Question: I've been working with a fairly simple animation, powered by Adobe Edge Animate, on my site for a while now. I didn't change anything to do with it for the longest time, but something's obviously happened, because now when i run the animation, i get
> Uncaught TypeError: Object [object Object] has no method 'stringify' edge.2.0.0.min.js
from Chromes Console Log. I have no idea what this means, but it has something to do with the json. I'm not sure if my image is being loaded, but there's no reason it shouldn't be, since i never changed the path of it. Can somebody tell me what "'Object [object Object]'" is supposed to refer to?
Thanks!
P.S My animation setup is just the stage, with about 17 copies of an .svg that i use as a sprite sheet, plus some text. Every single object has animations that includes opacity, top, left, and height.
EDIT:
Here's what i get when i do a console.log(JSON);

In case you can't read it:
'''
Native.initialize
$replaceChars: function (a){return JSON.$specialChars[a]||"\u00"+Math.floor(a.charCodeAt()/16).toString(16)+(a.charCodeAt()%16).toString(16);
$specialChars: Object
decode: function (string,secure){if($type(string)!="string"||!string.length){return null;}if(secure&&!(/^[,:{}\[\]0-9.\-+Eaeflnr-u
]*$/).test(string.replace(/\./g,"@").replace(/"[^"\
]*"/g,""))){return null;
encode: function (b){switch($type(b)){case"string":return'"'+b.replace(/[-\"]/g,JSON.$replaceChars)+'"';case"array":return"["+String(b.map(JSON.encode).clean())+"]";
__proto__: Object
'''
Update:
I think i may have figured it out. In the preloader, i'm calling the dependent files with the full path, so i don't think they get called. But when i fix the path, i get that really annoying
'''
Uncaught SyntaxError: Unexpected token <
'''
These files get interpreted as text/html, so now those dependent .js files are full of my html.
(I'm using Sinatra, with a layout file).
Here's Chromes message:
'''
Resource interpreted as Script but transferred with MIME type text/html: "http://127.0.0.1/bird_Animations_edgeActions.js".
'''
This is how the preloader calls those files:
'''
{load:"/bird_Animations_edge.js"},{load:"/bird_Animations_edgeActions.js"}.
'''
Now my question is: How do i get these files to be transferred as scripts?
Edit:
Because i confused myself with that, the way Edge Animate works is that it gives you three .js files. One is focused on general stuff, making the object, creating the animations. The second is focused on actions, I.E clicking on an element. The third loads the previous two files, and every other files necessary for the whole page to work, plus some other stuff that i don't know. The third file is then called in the head tag of the page you want the animation to run, with a div in the body of that same page.
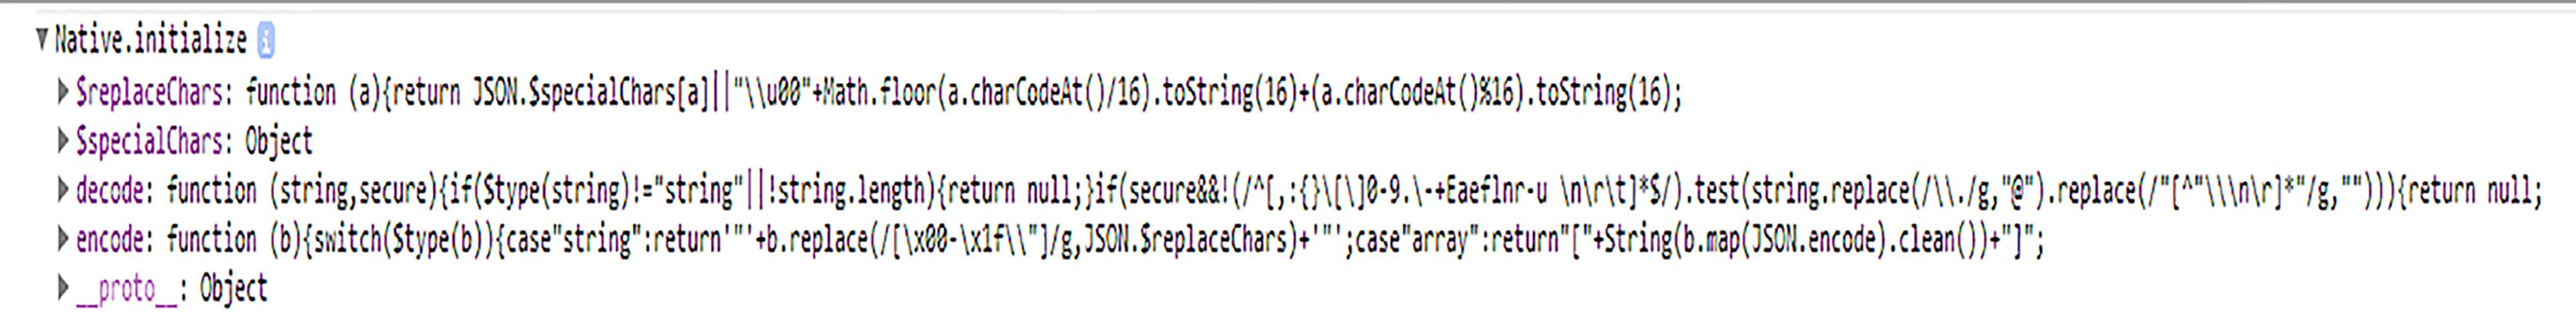
Answer: After so many edits, and awesome comments, i figured it out.
I was using the wrong path in the preloader, which is why stringify failed, it wasn't finding any object whatsoever.
Then, with the interpreted but transferred as error, it was because in my 'HKEY_CLASSES_ROOT\.js' (regedit) the content type was set to 'text/html'. Setting it to 'application/javascript' fully fixed my problem. Thanks a ton for everyones help!